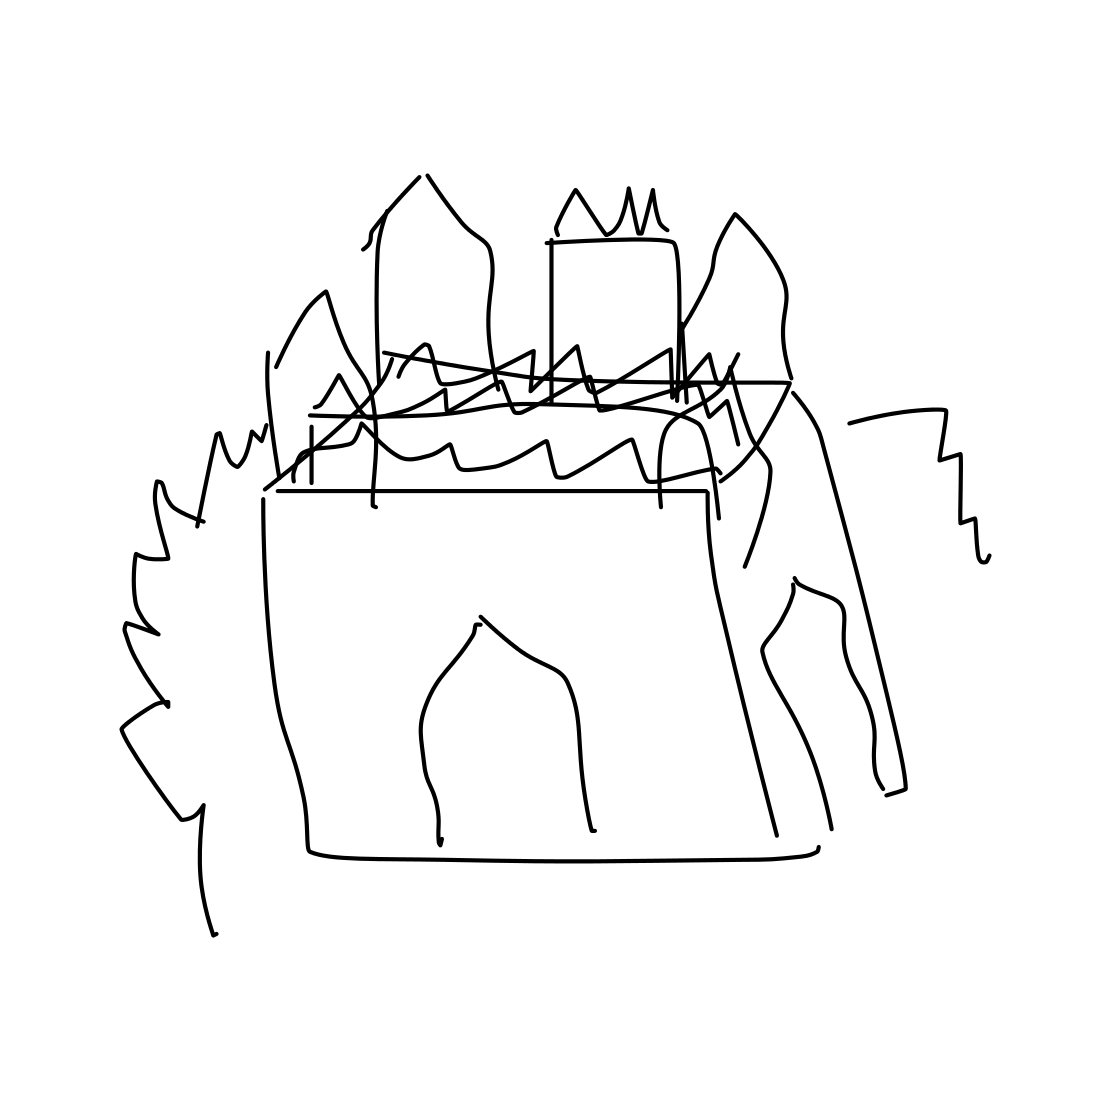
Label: castle